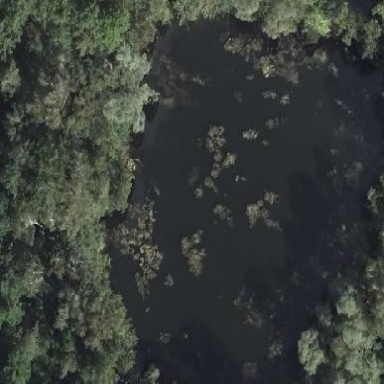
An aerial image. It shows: Serene pond surrounded by nature.